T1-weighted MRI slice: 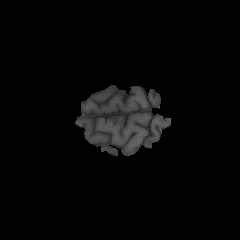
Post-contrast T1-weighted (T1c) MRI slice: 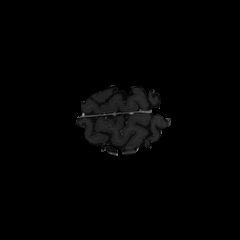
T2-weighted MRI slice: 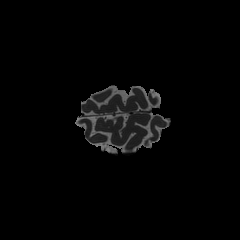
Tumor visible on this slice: no